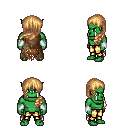
a pixel art fantasy rpg character, male body template, orc, green skin, brown tattered cape, gold greaves, light blonde left-swept hairstyle, white cloth bracers, four views (front, back, left, right), 2x2 character sprite sheet, small pixel art, hard edges, no anti-aliasing